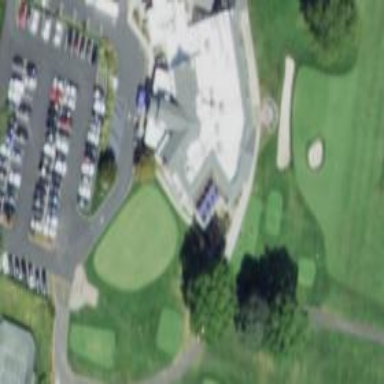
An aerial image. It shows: Clubhouse building at golf course.